Question: I have a text block (a div) that needs to wrap around a image floating to the right. It doesn't work however.
This is what I have now:
'''
<img style="float: right;" src="images/IMG_20130906_155859.jpg" alt="IMG 201<PHONE>" width="200" height="267" />
<div class="customintro">
<p>Lorem ipsum dolor sit amet, quodsi pertinax ex mei, admodum corpora percipit ad cum. Recteque dignissim eu est. Ad vocent veritus has, quas movet complectitur no eos. Verear feugait ex mea, vix dicat congue eu, ne mel oratio appetere democritum. Qualisque sententiae est ei.Ei usu nostrum accusamus. Feugait temporibus ne sed, at clita eleifend nam, et dolor utinam equidem his. Vis sumo verterem ex, ut esse dolor appellantur his. Consul mentitum mnesarchum ne cum, saepe scaevola reformidans an mea, eu pri postea docendi invenire. Cum te soleat scaevola accusamus, ut sea euismod inimicus aliquando.Id noster incorrupte qui, quidam equidem vituperata ne sea. Odio probo persequeris ei sed, ea laudem electram per. Pro ea illum verear laoreet. Inani legimus contentiones eu per, id diceret consulatu pri, vitae cetero ad ius. In audiam necessitatibus nec, consequat appellantur mel te. Omnes cotidieque vix ea, quo iudico theophrastus et, in dolor option facilisi nam.</p></div>
'''
CSS:
'''
div.customintro {
padding: 10px;
background-color: #AAAAAA;
-webkit-border-radius: 5px;
-moz-border-radius: 5px;
border-radius: 5px;
}
'''
This is the result:

As you can see, the text wraps around the image (that's great) but the div still is behind the image. How can I make the div stay left from the image? I fiddled around with different display styles but I can't make it work.
Of course it works when I set a width to the div, but I don't want that because the size of the image varies.
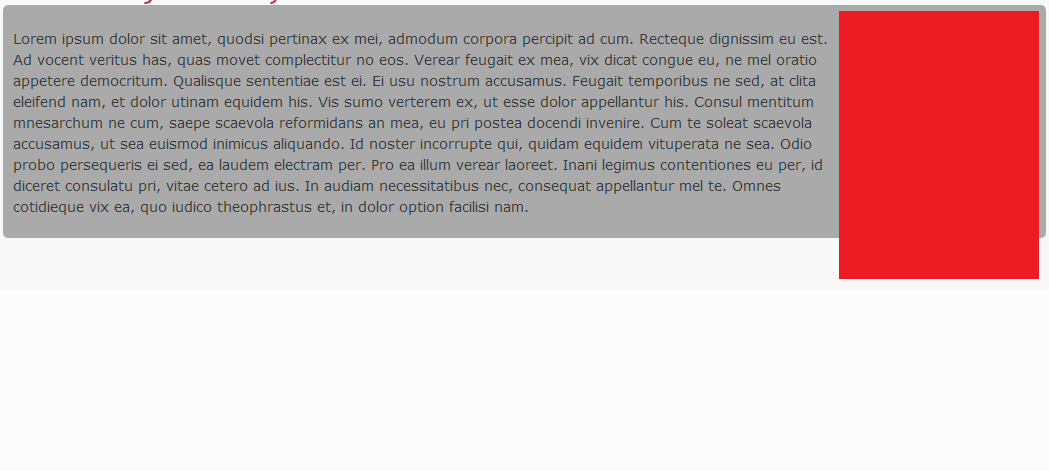
Answer: This is where the magic of 'display: table-cell' comes to the rescue. Add on your 'div.customintro' this display property. (<URL>
'''
div.customintro {
display: table-cell;
padding: 10px;
background-color: #AAAAAA;
-webkit-border-radius: 5px;
-moz-border-radius: 5px;
border-radius: 5px;
}
'''
Notice that this doesn't work for Internet Explorer 7 (and lower) but you can add 'display: inline-block' which provides the fallback.